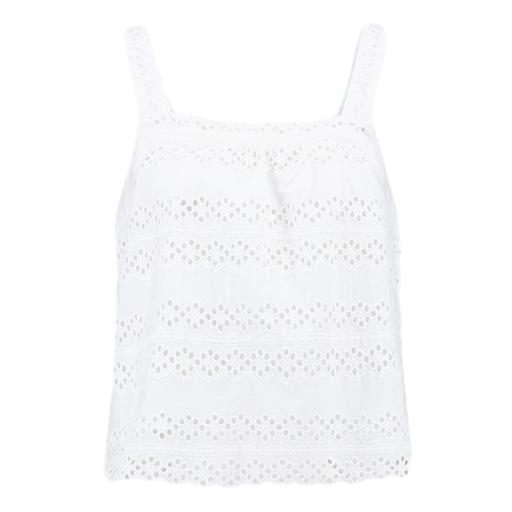
white broderie-anglaise top, white sleeveless eyelet top, white daphne eyelet top, white background